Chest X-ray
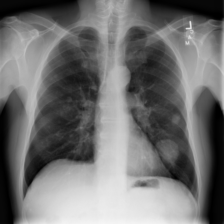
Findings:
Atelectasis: negative
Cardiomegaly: negative
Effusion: negative
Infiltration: positive
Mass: negative
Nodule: positive
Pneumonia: negative
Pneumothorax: negative
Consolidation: negative
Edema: negative
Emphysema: negative
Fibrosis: negative
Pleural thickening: negative
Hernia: negative